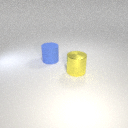
large blue rubber cylinder behind large yellow metal cylinder